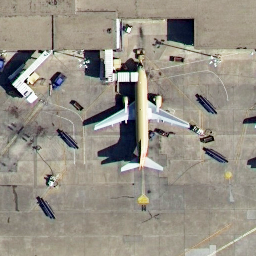
Label: airplane